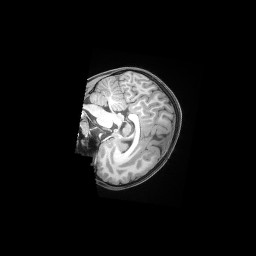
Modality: T1w
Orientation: sagittal
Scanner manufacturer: siemens
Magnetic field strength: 3 T
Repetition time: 2.53 s
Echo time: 0.00169 s